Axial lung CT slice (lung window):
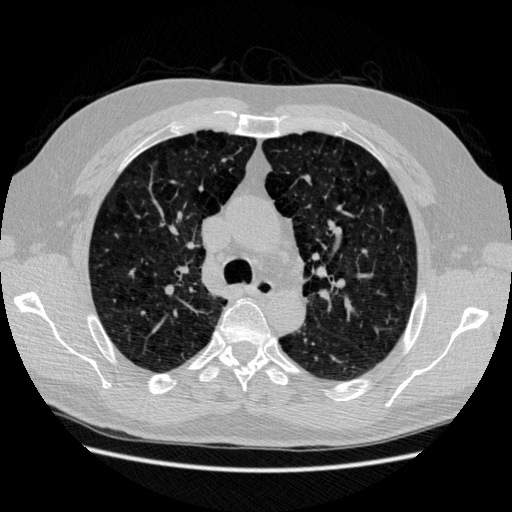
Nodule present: no